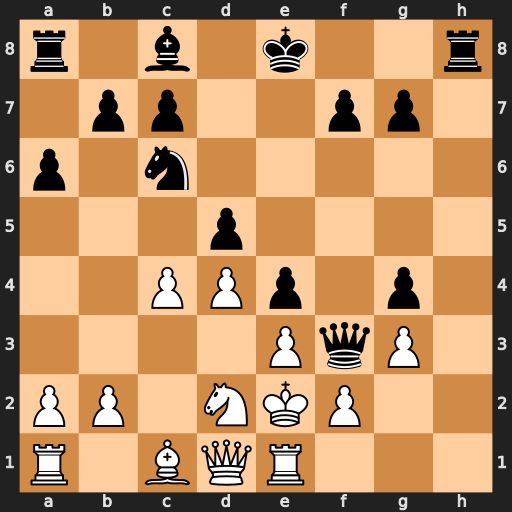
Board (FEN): r1b1k2r/1pp2pp1/p1n5/3p4/2PPp1p1/4PqP1/PP1NKP2/R1BQR3
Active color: w
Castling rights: kq
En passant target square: -
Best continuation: Nxf3 gxf3+ Kd2